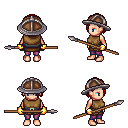
a pixel art fantasy rpg character, female body template, human, light skin, leather chest armor, magenta pants, red bangs hairstyle, chain helm, gold gloves, spear, four views (front, back, left, right), 2x2 character sprite sheet, small pixel art, hard edges, no anti-aliasing